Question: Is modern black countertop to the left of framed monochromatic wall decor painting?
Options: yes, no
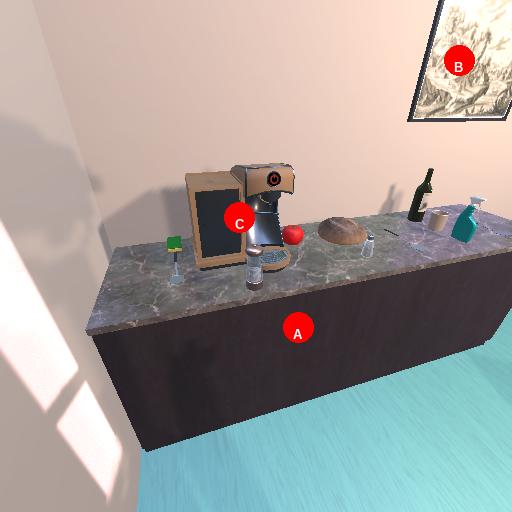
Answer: yes